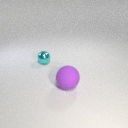
large purple rubber sphere in front of small cyan metal sphere